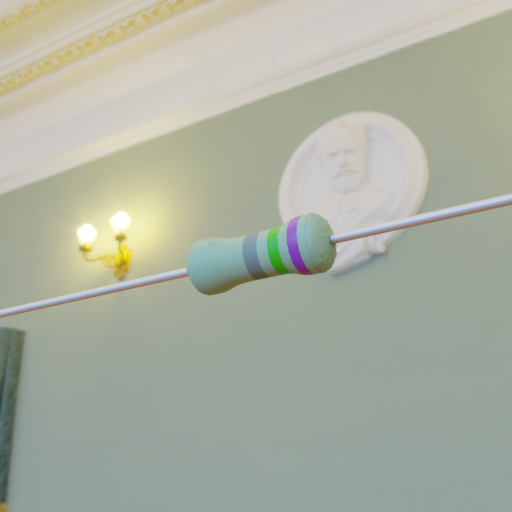
Resistor colour bands (in order): gray, green, violet